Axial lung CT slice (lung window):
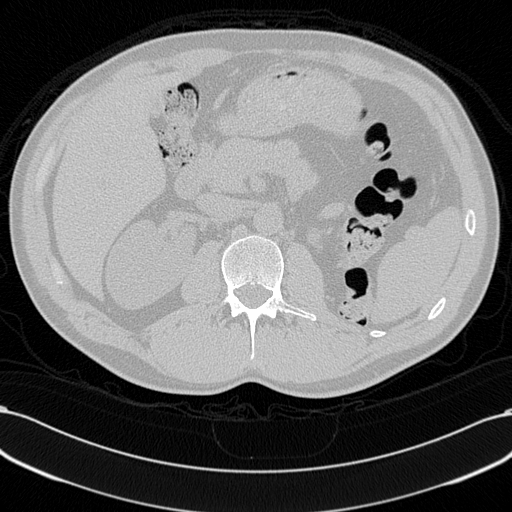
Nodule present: no